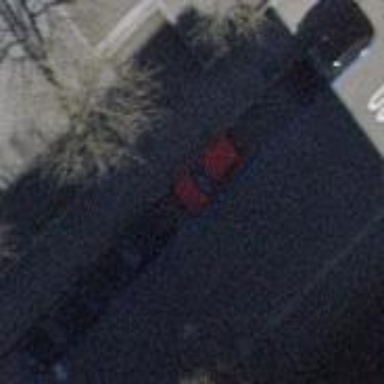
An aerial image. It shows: Asphalt parking lane.